Interaction volume radius: 10 \u00c5
Interaction volume height: 35 \u00c5
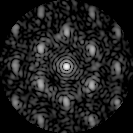
Disorder parameter: 0.5414